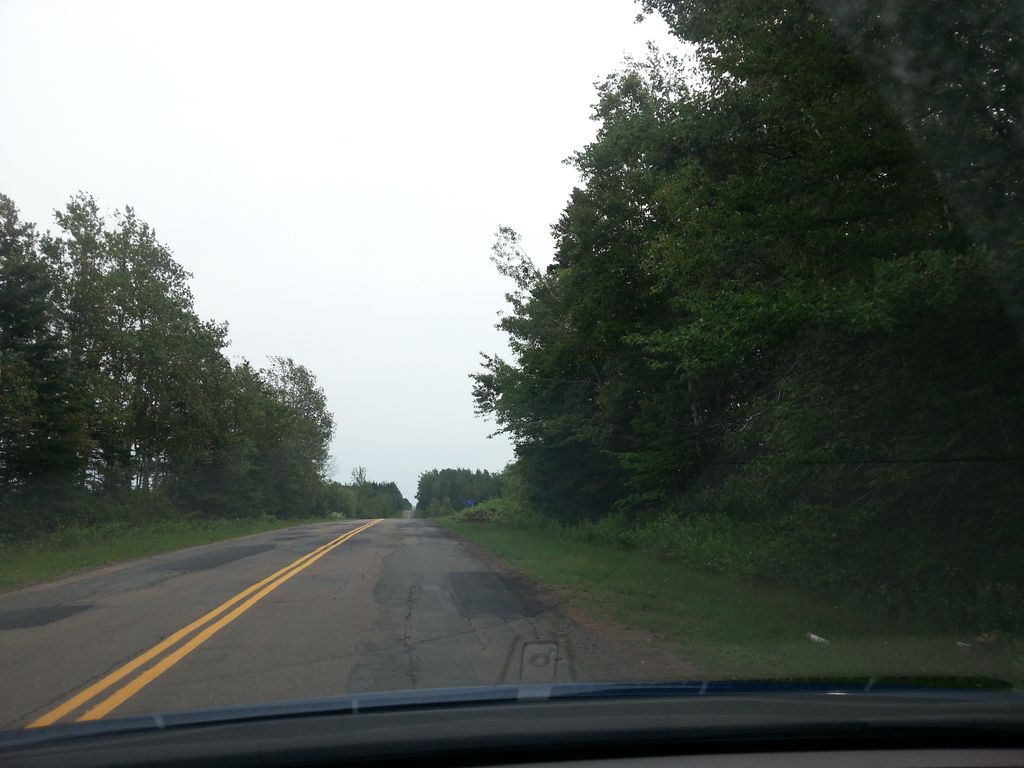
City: charlottetown